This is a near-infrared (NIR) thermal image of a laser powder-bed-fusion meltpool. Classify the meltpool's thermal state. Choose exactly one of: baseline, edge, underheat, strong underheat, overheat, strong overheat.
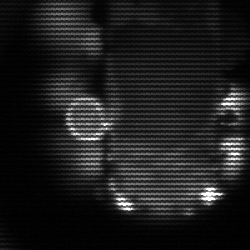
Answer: strong underheat